Question: I am using <URL> library for implementing OCR in my android application. The code I am using is:
'''
BitmapFactory.Options options = new BitmapFactory.Options();
options.inSampleSize = 4;
Bitmap bitmap = BitmapFactory.decodeFile(filePath, options);
bitmap = Bitmap.createBitmap(bitmap, 0, 0, mPreview.getWidth(), mPreview.getHeight()/2);
bitmap = bitmap.copy(Bitmap.Config.ARGB_8888, true);
TessBaseAPI baseApi = new TessBaseAPI();
//eng.traineddata
baseApi.init(Environment.getExternalStorageDirectory().toString(), "eng", TessBaseAPI.OEM_TESSERACT_CUBE_COMBINED);
baseApi.setImage(bitmap);
String recognizedText = baseApi.getUTF8Text();
Log.d("Recognized Text", recognizedText);
baseApi.end();
'''
This is the string I got after scan-
'''
'r8''_, IIFP"" >- .
_ ~11 r-- _ _
3} .
' at H k
CO' f
ty, . s
_ 1 V Fre 111'};
_ _ 011g
I .1. ' Q
h.
'''
which is not at all correct. I am not understanding what I am doing wrong here. I have downloaded the language data for english. There are few similar questions on SO but nothing could help me. My code seems to be correct. I have been struggling with this since two days. Any help will be greatly appreciated.
Image scanned:

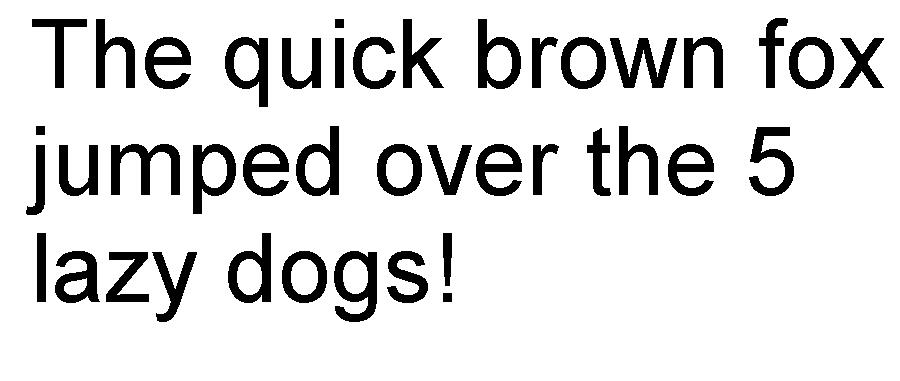
Answer: So, the issue was image saved was rotated by 90 degrees and that's why code was unable to recognize the text correctly. Rotating bitmap by -90 degrees did the trick. Now the text is being recognized correctly.